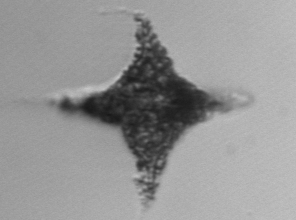
Label: Dictyocha